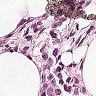
Metastatic tissue present: yes